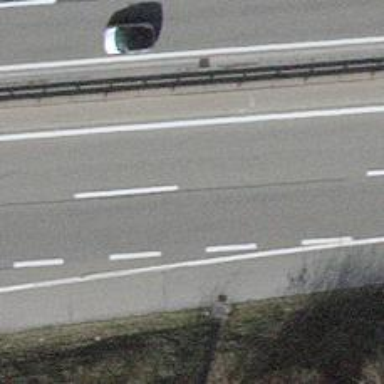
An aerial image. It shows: Motorway.